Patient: sex M, age 33
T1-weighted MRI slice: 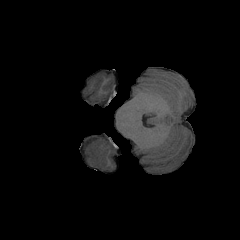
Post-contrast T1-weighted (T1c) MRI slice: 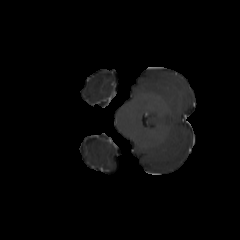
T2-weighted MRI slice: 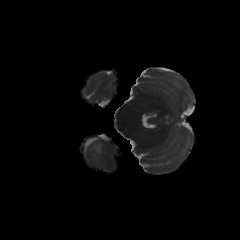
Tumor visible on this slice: yes
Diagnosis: Astrocytoma, IDH-mutant
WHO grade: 4